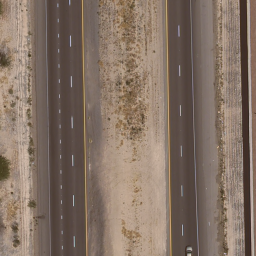
Label: freeway